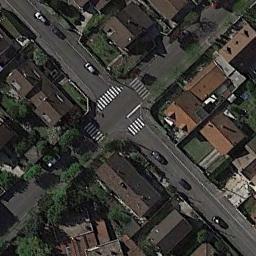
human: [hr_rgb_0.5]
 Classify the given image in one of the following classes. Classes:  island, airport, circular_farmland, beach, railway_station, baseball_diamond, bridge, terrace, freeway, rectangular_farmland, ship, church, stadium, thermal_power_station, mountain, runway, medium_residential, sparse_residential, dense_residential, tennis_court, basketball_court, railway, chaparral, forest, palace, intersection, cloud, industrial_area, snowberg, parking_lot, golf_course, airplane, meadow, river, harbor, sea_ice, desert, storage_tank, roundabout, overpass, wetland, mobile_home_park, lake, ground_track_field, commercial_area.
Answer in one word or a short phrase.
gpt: intersection